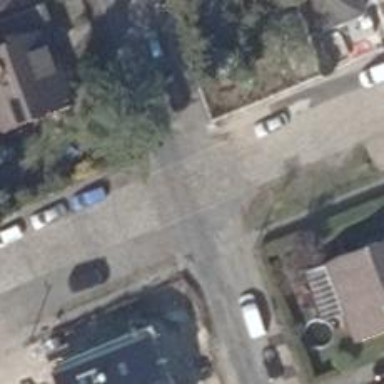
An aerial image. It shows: Residential road with sidewalks on both sides.